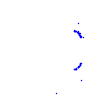
Particle: proton